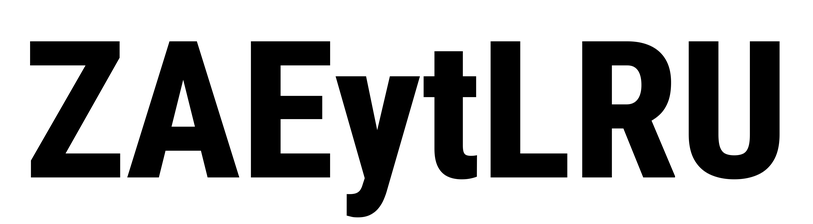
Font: Roboto_Condensed_ExtraBold